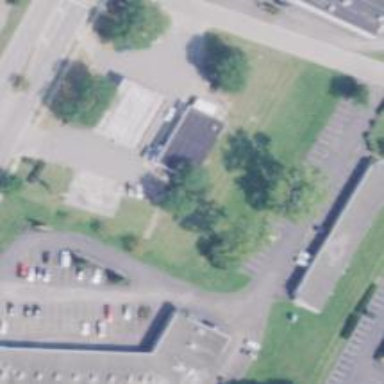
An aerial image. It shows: Convenience shop.